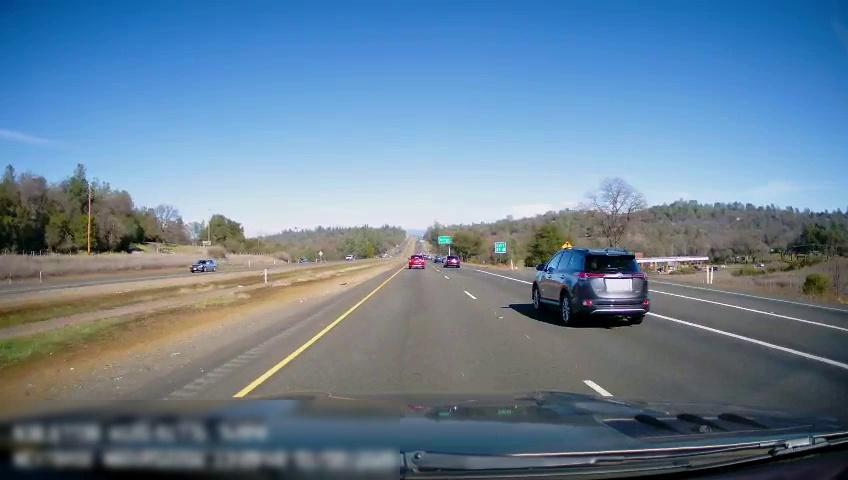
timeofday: Day
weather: Sunny
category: Drivable Space
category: Drivable Space
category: Vehicles | SUV
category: Vehicles | SUV
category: Vehicles | SUV
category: Vehicles | SUV
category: Vehicles | Car
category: Vehicles | Truck
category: Lanes | Current Lane
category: Lanes | Current Lane
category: Lanes | Alternate Lane
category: Lanes | Alternate Lane
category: Lanes | Alternate Lane
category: Traffic | Signs
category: Traffic | Signs
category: Traffic | Signs